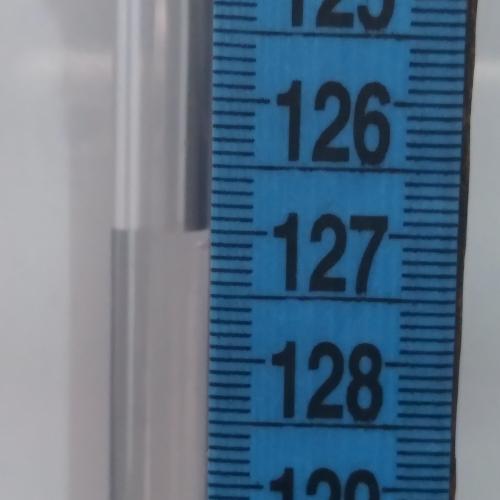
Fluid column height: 127.0 cm